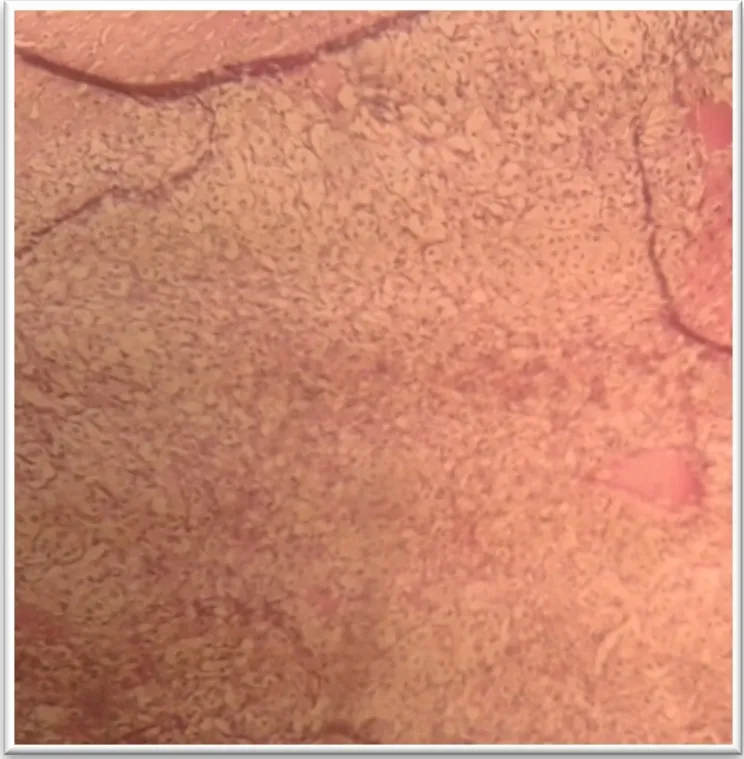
Microscopic view of Pheochromocytoma (case 5).
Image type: pathology (h&e)